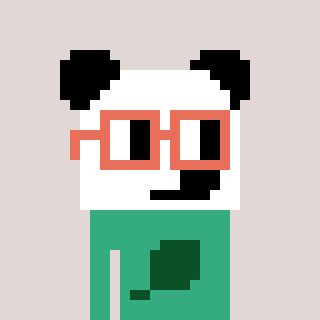
a pixel art character with square orange glasses, a panda-shaped head and a teal-colored body on a warm background